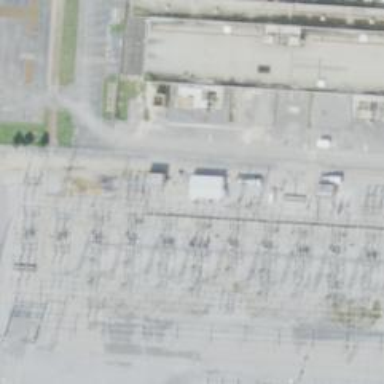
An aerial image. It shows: Switch used for power control.